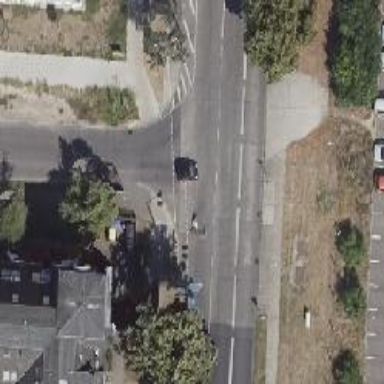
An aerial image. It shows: Road with "give way" sign.